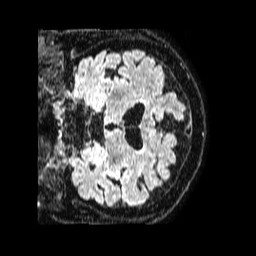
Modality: FLAIR
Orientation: coronal
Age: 69
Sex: male
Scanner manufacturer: philips
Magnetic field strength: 1.5 T
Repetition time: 4.8 s
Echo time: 0.3 s